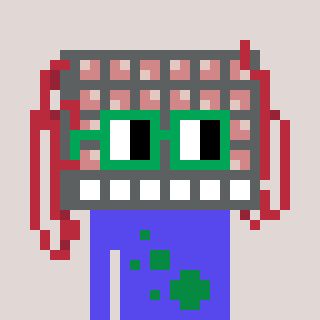
a pixel art character with square green glasses, a turing-shaped head and a computerblue-colored body on a warm background